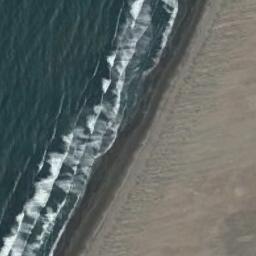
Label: beach